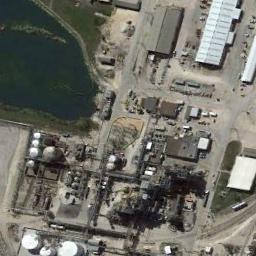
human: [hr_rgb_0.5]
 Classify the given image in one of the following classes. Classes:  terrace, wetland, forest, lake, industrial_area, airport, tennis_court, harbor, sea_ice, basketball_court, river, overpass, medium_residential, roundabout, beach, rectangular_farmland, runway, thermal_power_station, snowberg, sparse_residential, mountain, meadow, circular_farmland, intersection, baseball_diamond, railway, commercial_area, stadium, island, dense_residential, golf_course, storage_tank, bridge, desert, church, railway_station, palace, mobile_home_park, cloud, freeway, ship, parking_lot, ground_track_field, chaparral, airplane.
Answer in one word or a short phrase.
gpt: industrial_area